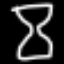
Label: hourglass